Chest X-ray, AP view. Patient: 50 years old, sex F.
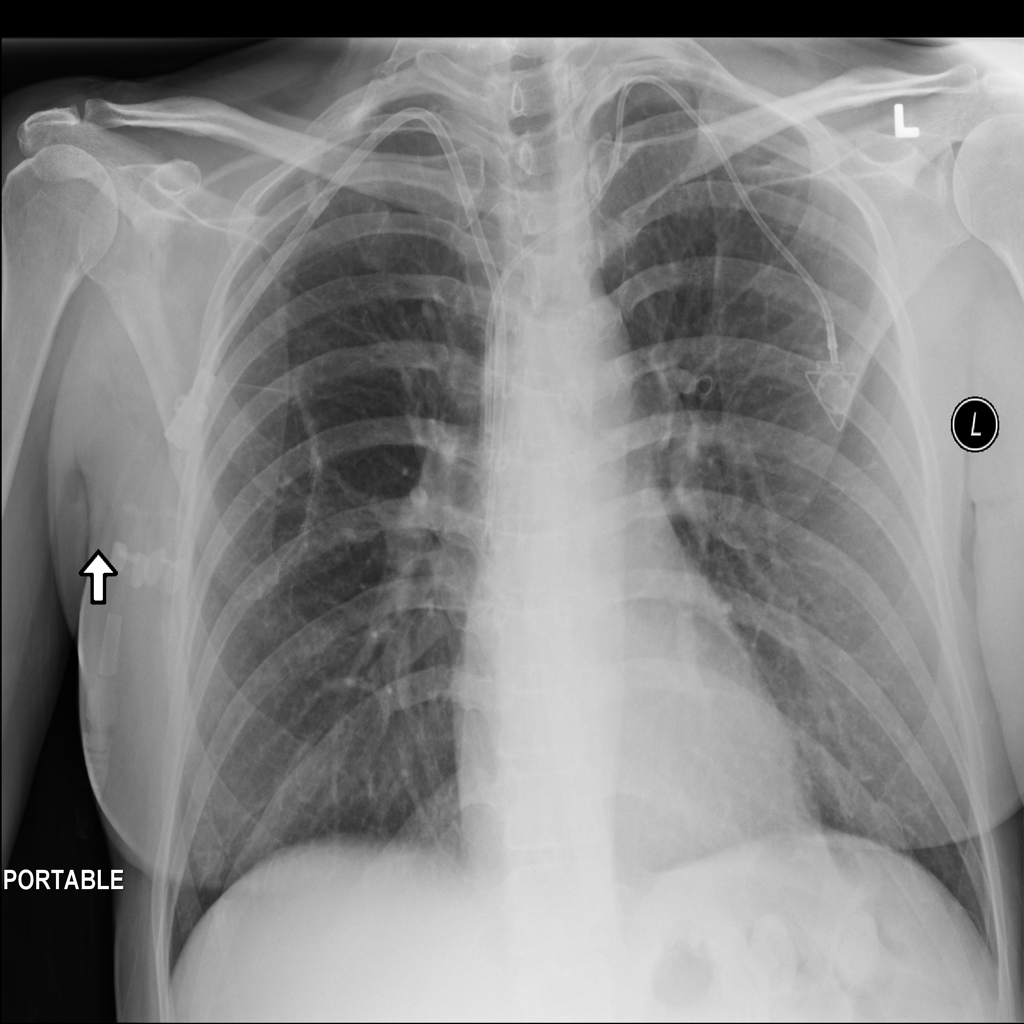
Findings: No Finding